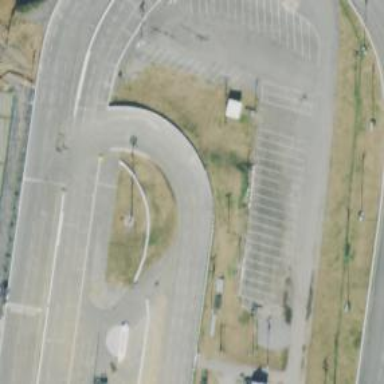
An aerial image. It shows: Raceway for motor sports.